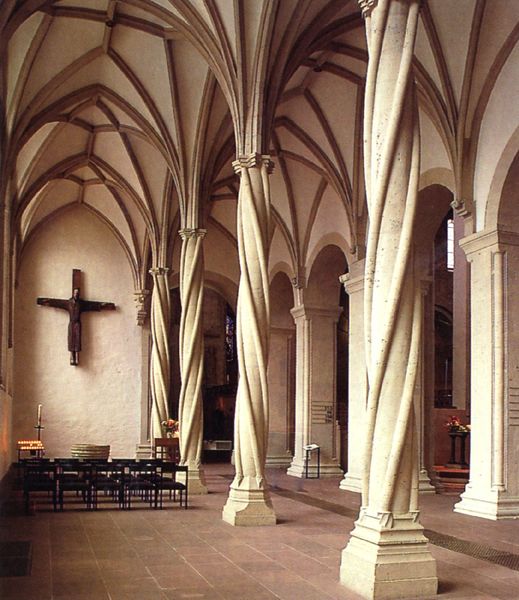
Titel: Nördliches Seitenschiff des Doms in Braunschweig
Standort: Braunschweig, Dom (EU - D - Nds)
Schlagwörter: weiß, fenster, licht, stühle, säulen, stein, kirche, gotik, pilaster, kerze, kerzen, stuck, gewölbe, kreuz, becken, gedreht, altar, gotisch, seitenschiff, spitzbögen, jesus, fresken, kapelle, kruzifix, kriche, romanisch, kreuzbogen, kreuzbögen, de